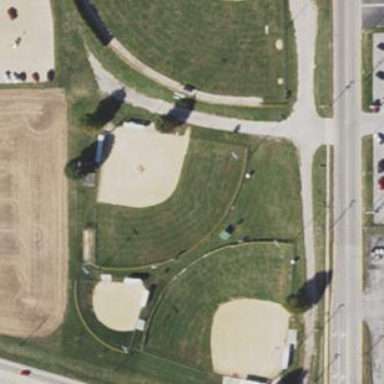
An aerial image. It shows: Baseball pitch for leisure and sports activities.